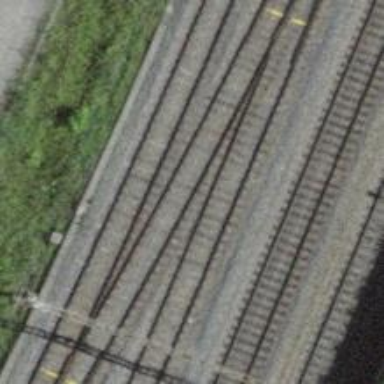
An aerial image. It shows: Rail yard with electrified contact lines for railway operations.